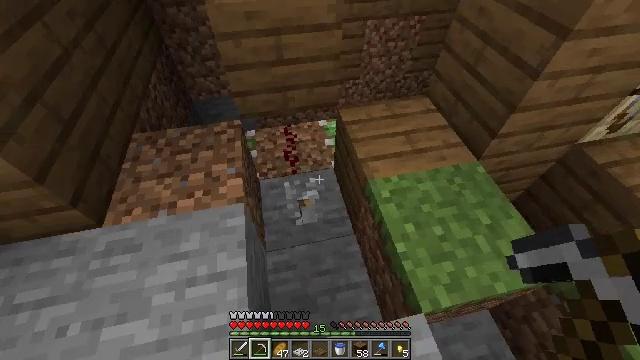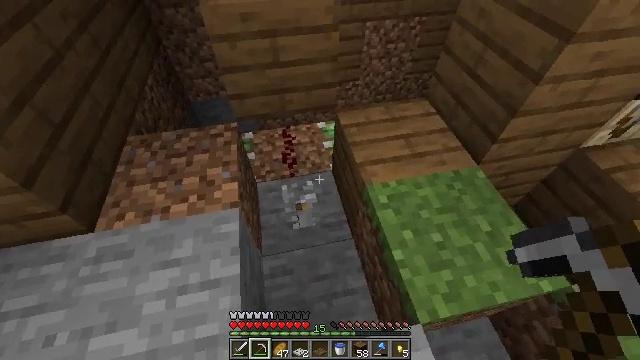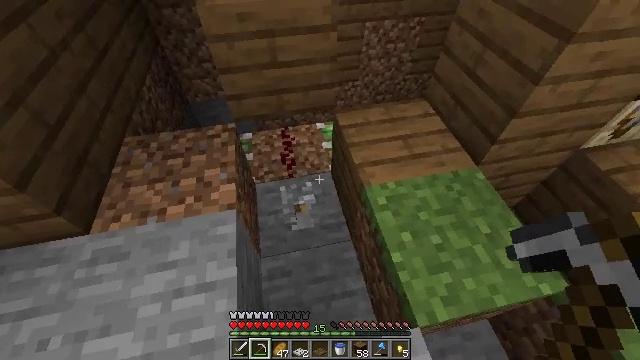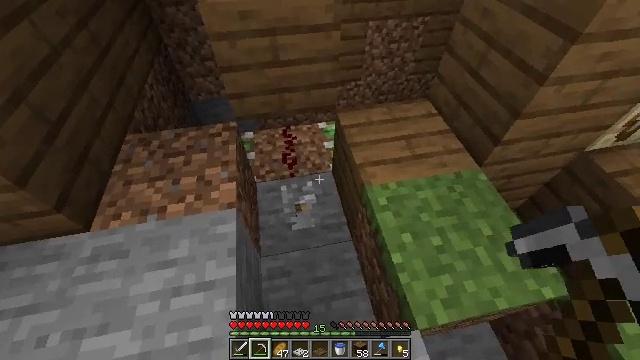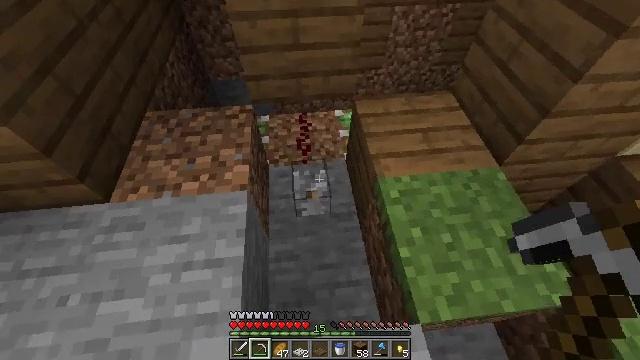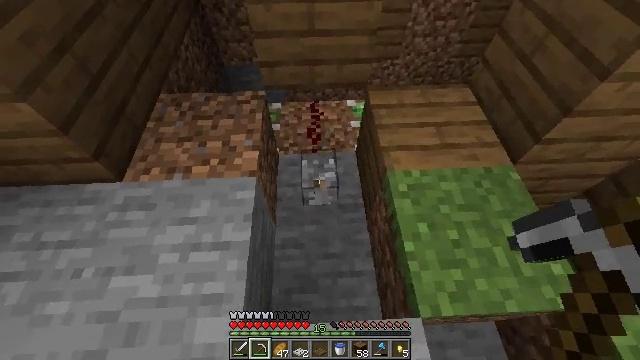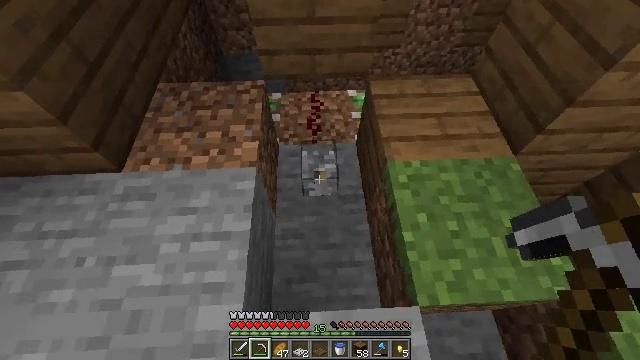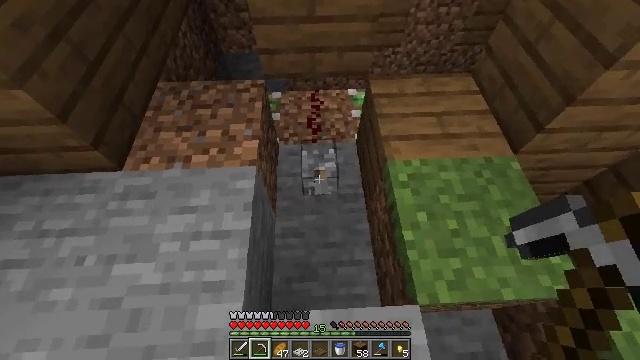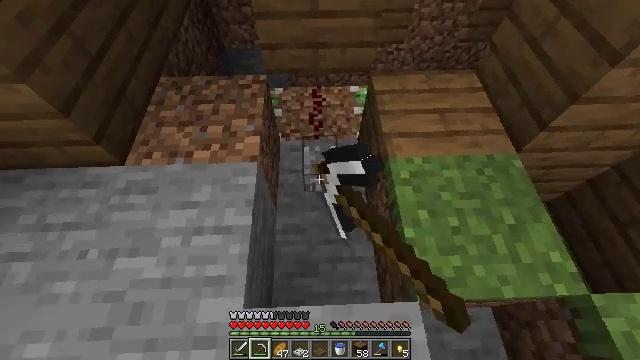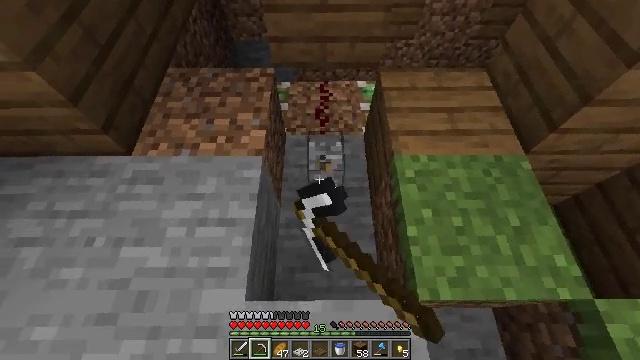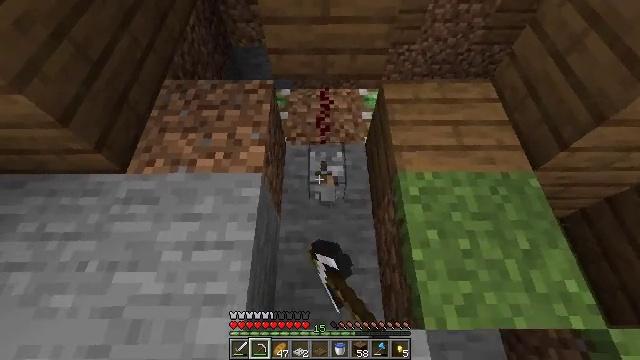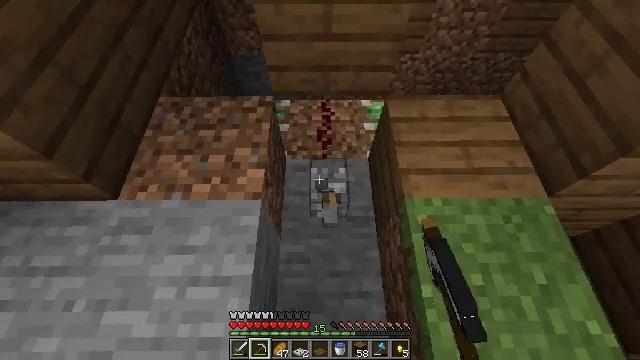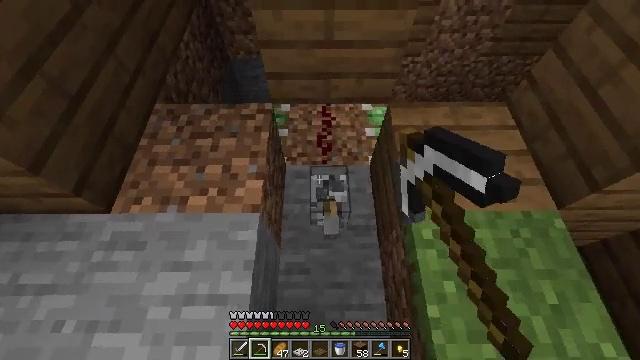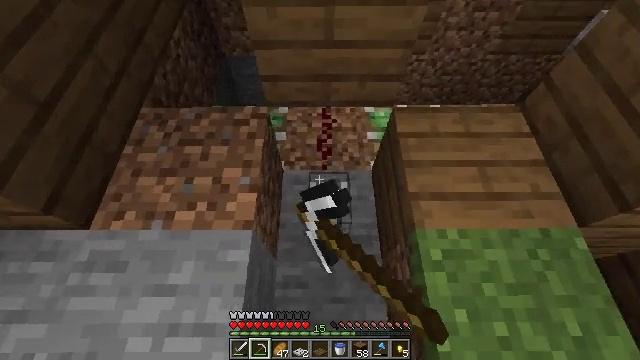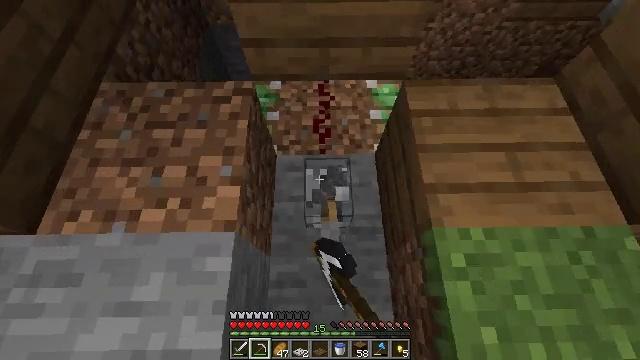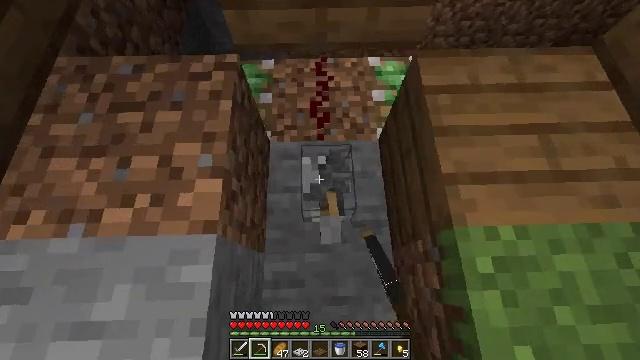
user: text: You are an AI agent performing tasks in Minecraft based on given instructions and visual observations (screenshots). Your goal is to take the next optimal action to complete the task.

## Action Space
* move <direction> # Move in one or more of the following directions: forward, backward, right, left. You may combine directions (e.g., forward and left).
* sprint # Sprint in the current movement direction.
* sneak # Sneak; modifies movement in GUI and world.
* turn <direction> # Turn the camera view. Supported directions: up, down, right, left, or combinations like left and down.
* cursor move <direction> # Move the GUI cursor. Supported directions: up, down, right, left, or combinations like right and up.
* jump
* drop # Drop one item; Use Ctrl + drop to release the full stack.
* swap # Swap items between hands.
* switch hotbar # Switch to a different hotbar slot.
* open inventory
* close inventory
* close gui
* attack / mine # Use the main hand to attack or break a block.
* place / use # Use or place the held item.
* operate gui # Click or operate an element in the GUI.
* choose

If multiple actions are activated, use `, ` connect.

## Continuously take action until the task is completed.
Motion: motion action
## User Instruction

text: Attack the lever to remove it.
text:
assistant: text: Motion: no_op
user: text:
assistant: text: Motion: no_op
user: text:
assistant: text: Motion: no_op
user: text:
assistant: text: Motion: turn left and down
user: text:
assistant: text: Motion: turn left and down
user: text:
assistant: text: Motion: turn down
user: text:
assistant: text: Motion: attack / mine
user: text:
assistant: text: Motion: attack / mine
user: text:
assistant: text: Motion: move forward, turn left and down, attack / mine
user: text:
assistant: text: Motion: move forward, attack / mine
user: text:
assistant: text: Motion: move forward, attack / mine
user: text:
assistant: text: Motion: move forward, attack / mine
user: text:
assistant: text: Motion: move forward, attack / mine
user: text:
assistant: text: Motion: move forward, turn down, attack / mine
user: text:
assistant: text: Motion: turn down, attack / mine
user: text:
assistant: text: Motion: turn down, attack / mine
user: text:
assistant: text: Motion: turn down, attack / mine
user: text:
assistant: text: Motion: attack / mine
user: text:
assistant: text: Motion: attack / mine
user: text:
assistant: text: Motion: attack / mine
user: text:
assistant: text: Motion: attack / mine
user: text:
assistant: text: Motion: attack / mine
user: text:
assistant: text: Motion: no_op
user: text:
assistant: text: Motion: no_op
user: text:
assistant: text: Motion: no_op
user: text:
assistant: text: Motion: move forward, turn down
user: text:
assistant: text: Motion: move forward, turn down
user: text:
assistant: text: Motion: turn down, attack / mine
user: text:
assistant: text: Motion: turn down, attack / mine
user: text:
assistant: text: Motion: attack / mine